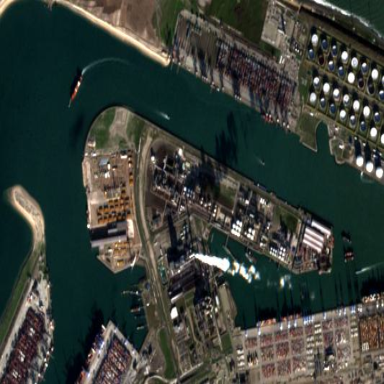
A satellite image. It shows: Industrial area designated for liquid bulk cargo.